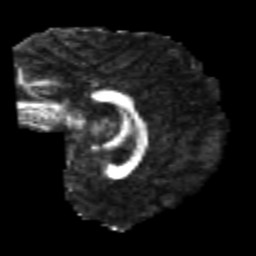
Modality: FA
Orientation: sagittal
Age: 26
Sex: male
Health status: healthy
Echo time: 0.074 s